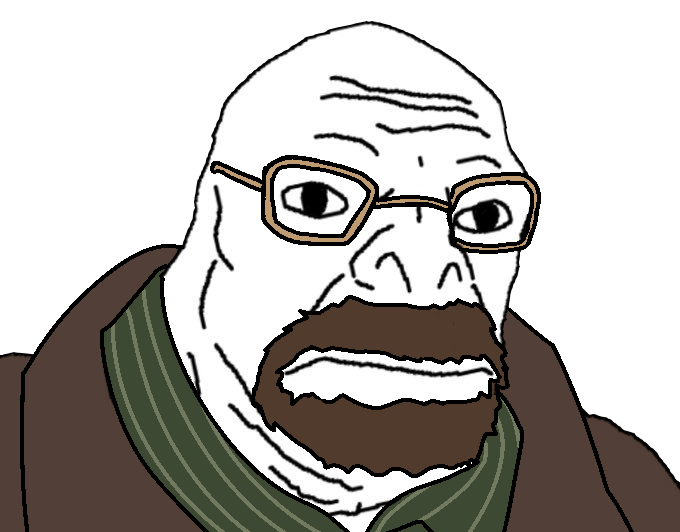
Label: 5_Craig